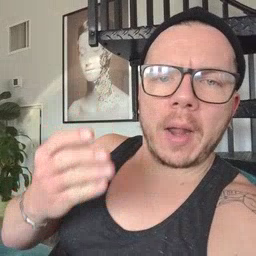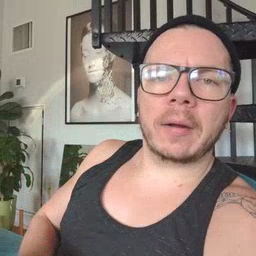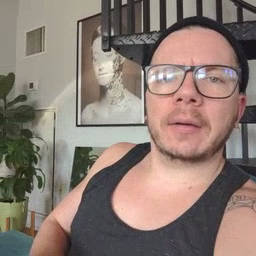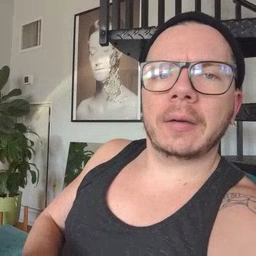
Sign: morning